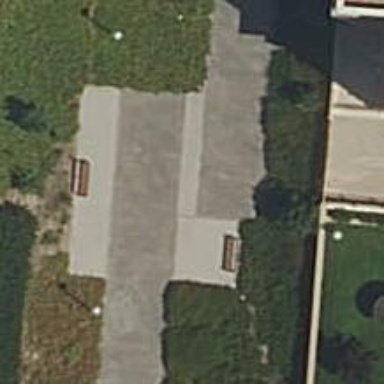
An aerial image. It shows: Concrete footway.